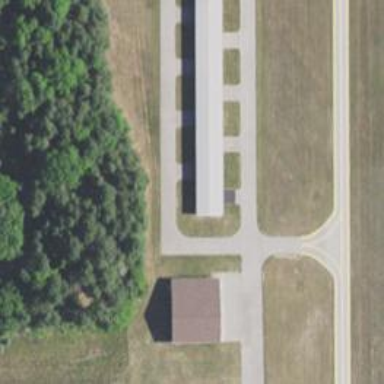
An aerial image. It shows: View of taxiway at the airport.